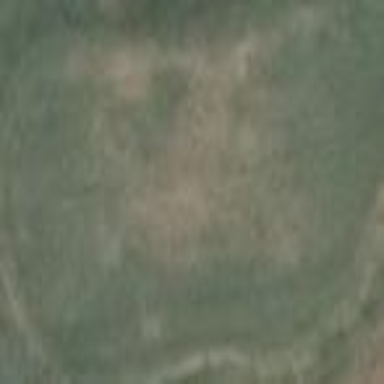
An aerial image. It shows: Golf green.